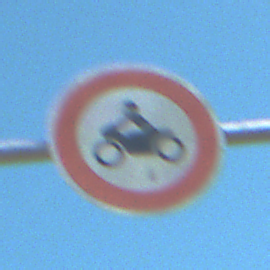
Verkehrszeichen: VerbotKraftraeder
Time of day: Midday
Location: Outdoor (Special)
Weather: PartlyCloudy
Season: NotSpecified
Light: Natural